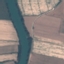
Land use / land cover: River